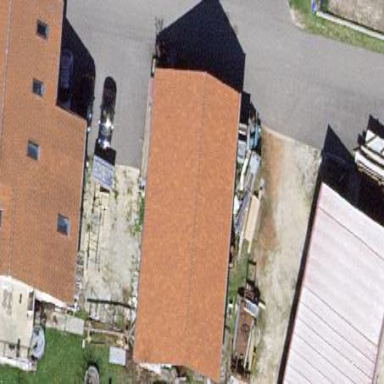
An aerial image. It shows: Building.